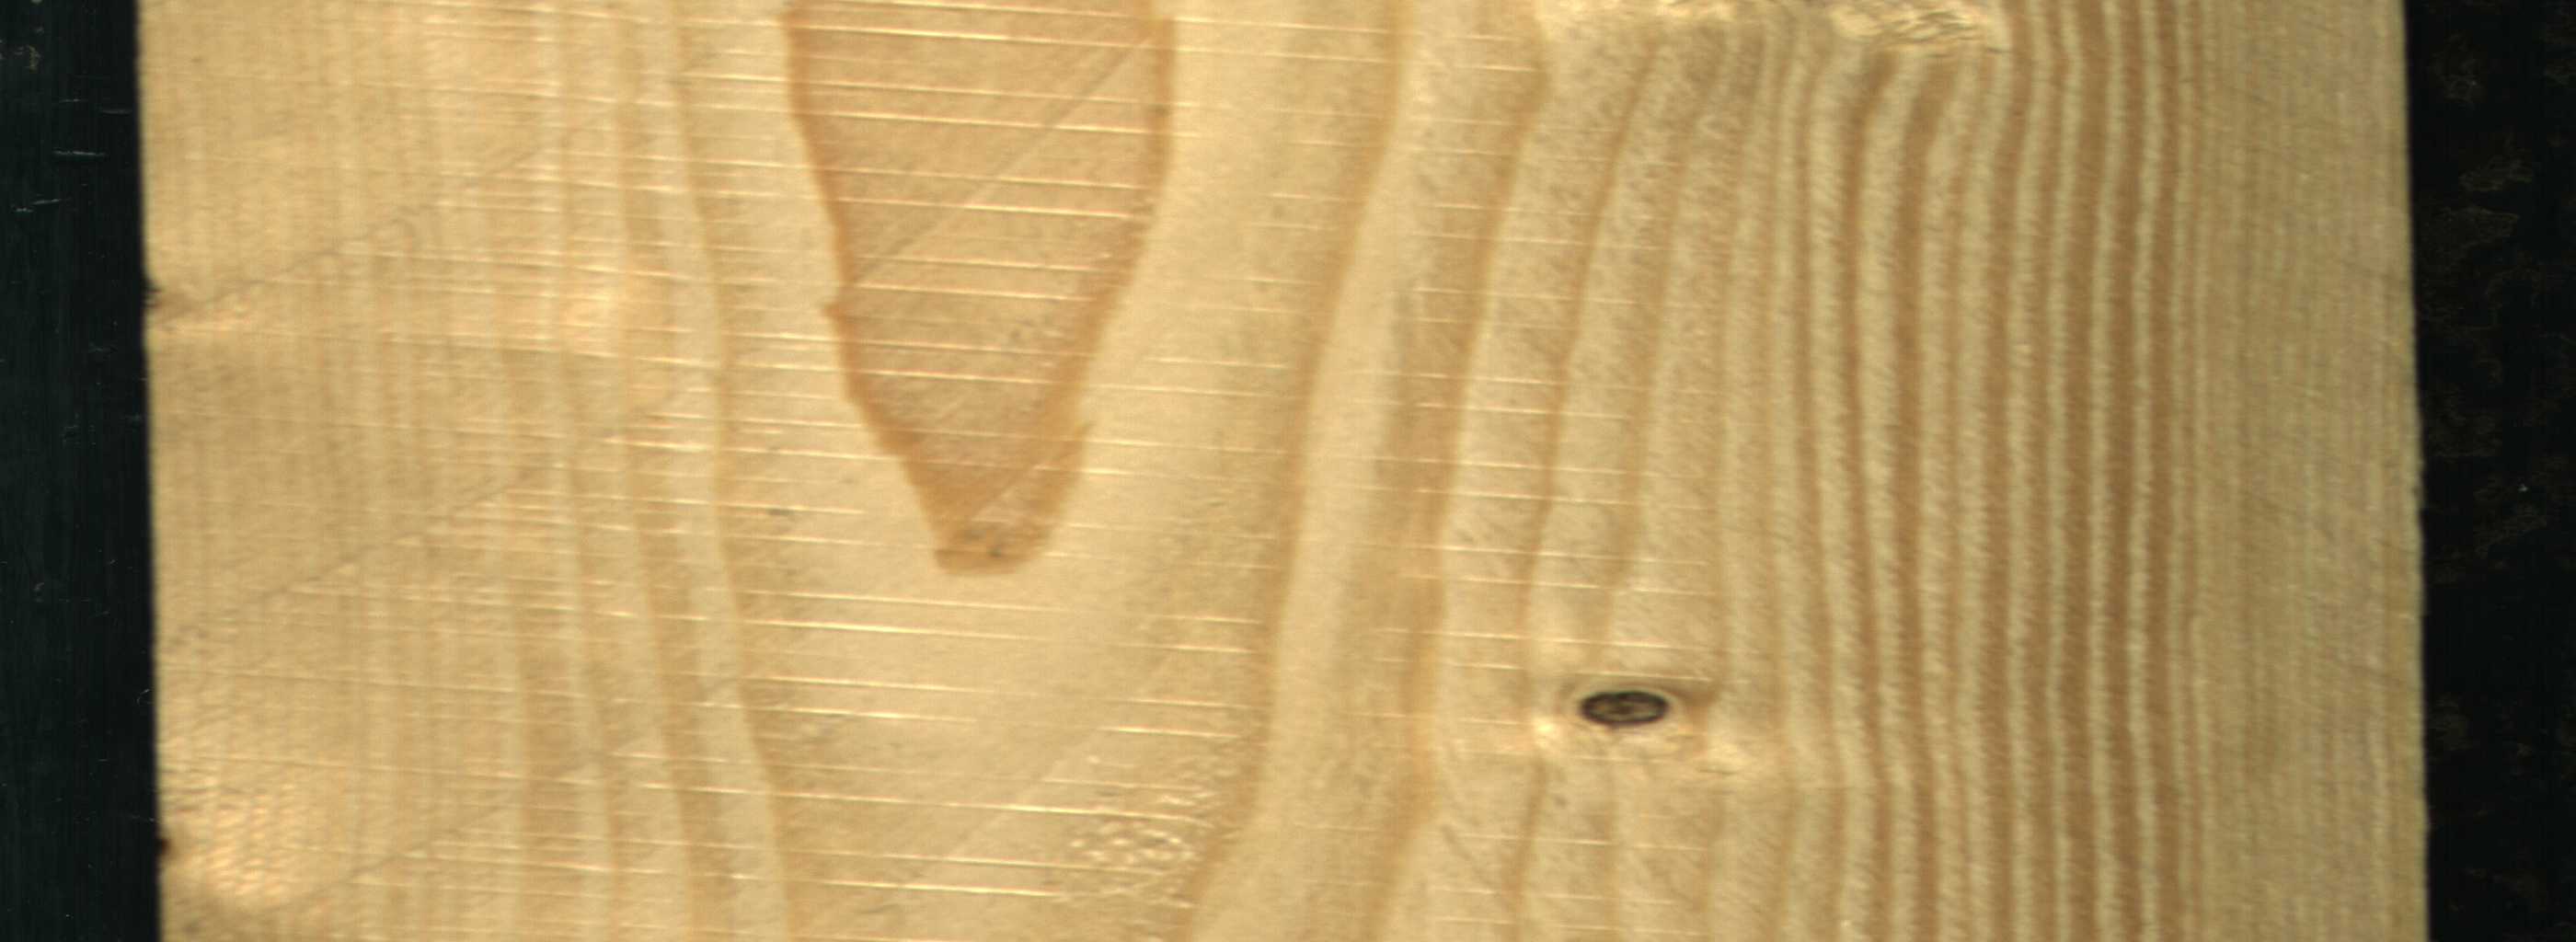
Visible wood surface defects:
Dead_Knot